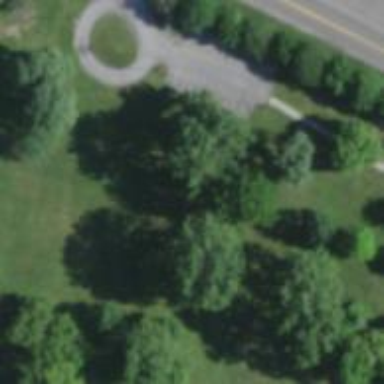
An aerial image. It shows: Disc golf hole.